Question: How to change label "Look in:" to "Save in:" (not title)? Here you can see what I want to change:

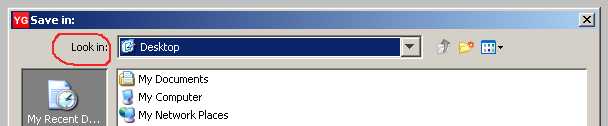
Answer: I found the solution, maybe for someone it will be useful too:
'''
JFileChooser chooser = new JFileChooser("Open");
//Set the text and language of all the components in JFileChooser
UIManager.put("FileChooser.openDialogTitleText", "Open");
UIManager.put("FileChooser.lookInLabelText", "LookIn");
UIManager.put("FileChooser.openButtonText", "Open");
UIManager.put("FileChooser.cancelButtonText", "Cancel");
UIManager.put("FileChooser.fileNameLabelText", "FileName");
UIManager.put("FileChooser.filesOfTypeLabelText", "TypeFiles");
UIManager.put("FileChooser.openButtonToolTipText", "OpenSelectedFile");
UIManager.put("FileChooser.cancelButtonToolTipText","Cancel");
UIManager.put("FileChooser.fileNameHeaderText","FileName");
UIManager.put("FileChooser.upFolderToolTipText", "UpOneLevel");
UIManager.put("FileChooser.homeFolderToolTipText","Desktop");
UIManager.put("FileChooser.newFolderToolTipText","CreateNewFolder");
UIManager.put("FileChooser.listViewButtonToolTipText","List");
UIManager.put("FileChooser.newFolderButtonText","CreateNewFolder");
UIManager.put("FileChooser.renameFileButtonText", "RenameFile");
UIManager.put("FileChooser.deleteFileButtonText", "DeleteFile");
UIManager.put("FileChooser.filterLabelText", "TypeFiles");
UIManager.put("FileChooser.detailsViewButtonToolTipText", "Details");
UIManager.put("FileChooser.fileSizeHeaderText","Size");
UIManager.put("FileChooser.fileDateHeaderText", "DateModified");
//Set icons for the JFileChooser
UIManager.put("FileView.directoryIcon", new ImageIcon(FileSystem.class.getResource("folder.png")));
UIManager.put("FileChooser.homeFolderIcon", new ImageIcon(FileSystem.class.getResource("user-home.png")));
UIManager.put("FileView.computerIcon", new ImageIcon(FileSystem.class.getResource("computer.png")));
UIManager.put("FIleView.floppyDriveIcon", new ImageIcon(FileSystem.class.getResource("media-floppy.png")));
UIManager.put("FileView.hardDriveIcon", new ImageIcon(FileSystem.class.getResource("drive-harddisk.png")));
UIManager.put("FileView.fileIcon", new ImageIcon(FileSystem.class.getResource("file.png")));
UIManager.put("FileChooser.upFolderIcon", new ImageIcon(FileSystem.class.getResource("go.png")));
UIManager.put("FileChooser.newFolderIcon", new ImageIcon(FileSystem.class.getResource("folder-new.png")));
UIManager.put("FileView.fileIcon", new ImageIcon(FileSystem.class.getResource("file.png")));
UIManager.put("FileChooser.listViewIcon", new ImageIcon(FileSystem.class.getResource("listIcon.png")));
UIManager.put("FileChooser.detailsViewIcon", new ImageIcon(FileSystem.class.getResource("details.png")));
//Update UI
SwingUtilities.updateComponentTreeUI(chooser);
'''